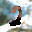
Label: 2